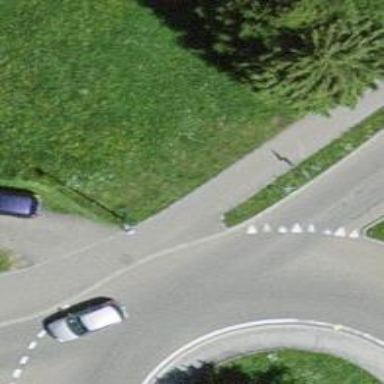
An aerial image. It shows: Sidewalk.